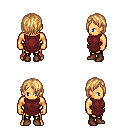
a pixel art fantasy rpg character, male body template, human, tanned skin, maroon tunic, gold greaves, light blonde bangs hairstyle, brown shoes, four views (front, back, left, right), 2x2 character sprite sheet, small pixel art, hard edges, no anti-aliasing